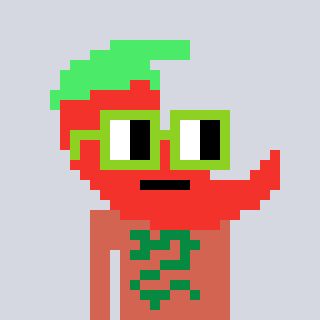
a pixel art character with square light green glasses, a chilli-shaped head and a peachy-colored body on a cool background